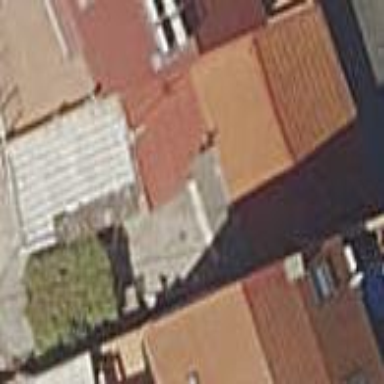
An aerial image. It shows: Detached building.